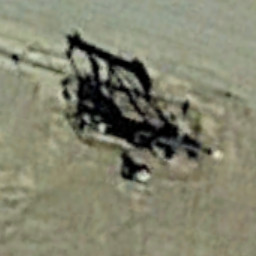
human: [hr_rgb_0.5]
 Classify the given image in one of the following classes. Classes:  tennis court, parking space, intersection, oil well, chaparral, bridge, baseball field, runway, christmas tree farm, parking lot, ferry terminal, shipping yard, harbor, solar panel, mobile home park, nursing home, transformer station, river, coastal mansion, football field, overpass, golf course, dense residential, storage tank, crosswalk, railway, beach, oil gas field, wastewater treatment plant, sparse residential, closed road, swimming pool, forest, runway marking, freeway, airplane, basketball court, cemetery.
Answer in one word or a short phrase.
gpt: oil well